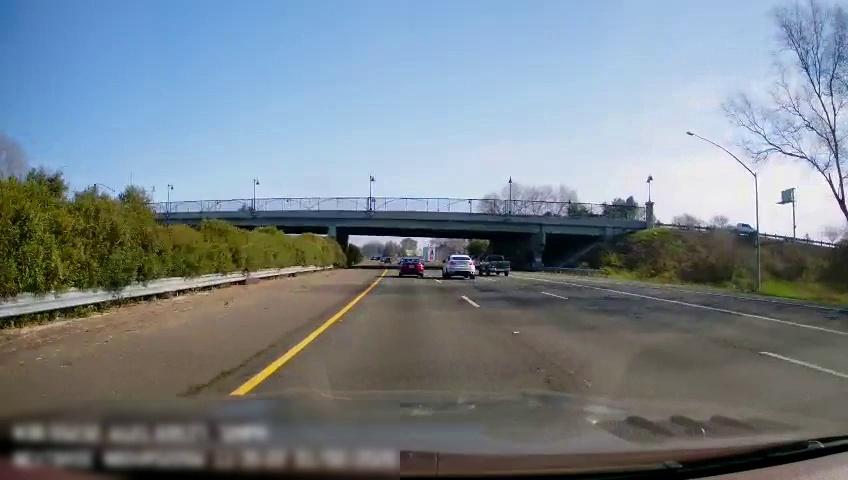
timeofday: Day
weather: Sunny
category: Drivable Space
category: Vehicles | Car
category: Vehicles | SUV
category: Vehicles | Truck
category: Lanes | Current Lane
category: Lanes | Current Lane
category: Lanes | Alternate Lane
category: Lanes | Alternate Lane
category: Lanes | Alternate Lane